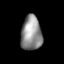
Tissue: lung
Cell type: Smooth muscle cells
Senescence score: 0.6245
Nuclear area (px): 707
Mean DAPI intensity: 142.863